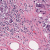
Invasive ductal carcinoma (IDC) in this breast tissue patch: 1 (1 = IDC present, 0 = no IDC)